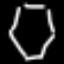
Label: octagon